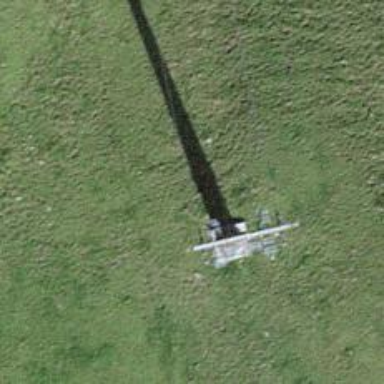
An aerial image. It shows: Pylon for aerialway.